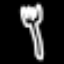
Label: fork